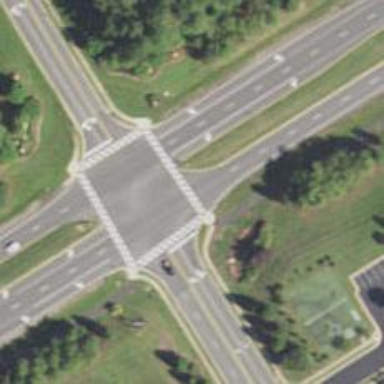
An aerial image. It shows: Marked road crossing.